Question: The app 'TweetBot' features a drop down menu below each cell, that appears when the cell is tapped. The menu appears as a different cell, directly below the tapped cell. Here's a (rather large) screenshot to make it more clear:

This interface idea would fit in perfectly with an app I am creating. It's not as straight forward as it sounds, due to the need to match cells/indexPaths up correctly. I've got some ideas about how I might implement this - but:
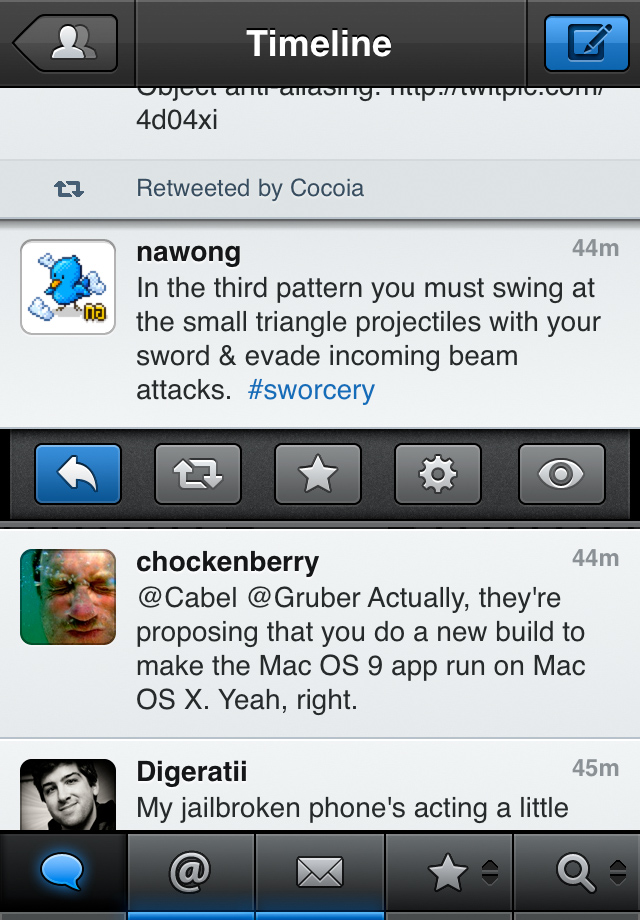
Answer: The answer is: with much diffuculty. Especially if your UITableViewCells are semi-transparent and of the 'grouped' table view style, as was the case in my situation.
I still haven't got this solution working perfectly, especially at the ends of each section where there are problems with rounded corners. However, here is a basic outline of how I've done it so far.
>
1. Subclass UITableViewCell - for instance, ExtendableTableViewCell.
2. Create a simple class to manage what cells are extended.
3. From this simple class, have it call a method on ExtendableTableViewCell, eg extendCell, whenever the cell should be extended.
4. In extendCell, add the relevant extension animation. There is all sorts of animation trickery with masking, bounds and anchor points neccesary in the case of semi transparent cells - something I still have not perfected.
If anyone can see a better way to do it, or has any ideas as to how I could solve issues with animating, or extending the bottom cell in a section nicely, then please say!